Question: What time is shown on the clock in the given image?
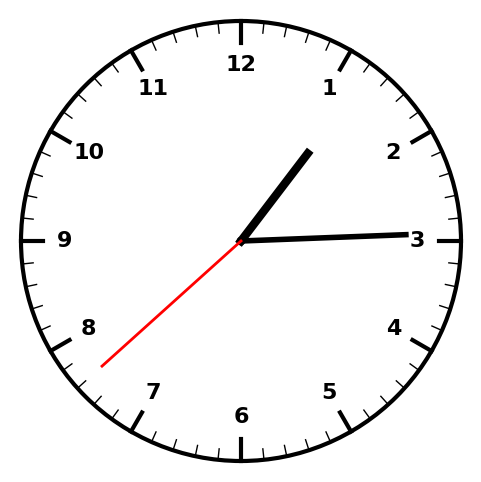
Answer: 01:14:38